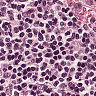
Metastatic tissue present: no